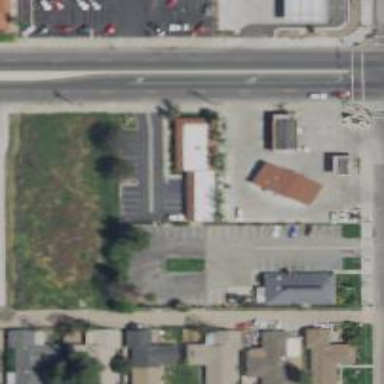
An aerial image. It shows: Retail fuel station.